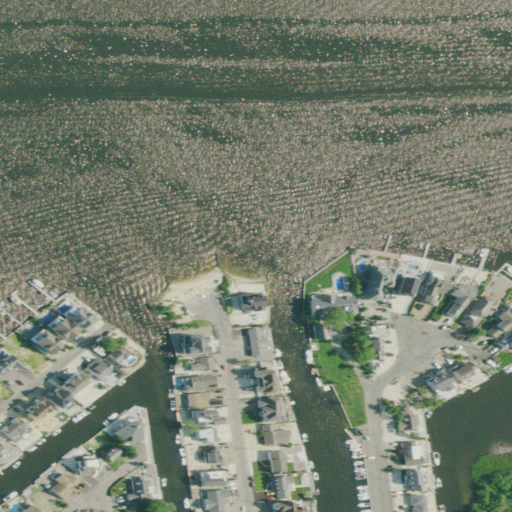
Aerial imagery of cape in New Jersey named Sandy Point containing open water, high intensity development, medium intensity development, low intensity development, herbaceous wetlands, and open development